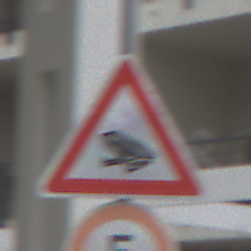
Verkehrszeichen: AmphibienwanderungRechts
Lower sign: Geschwindigkeit5
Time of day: Midday
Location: Outdoor (Urban)
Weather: Overcast
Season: NotSpecified
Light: Natural